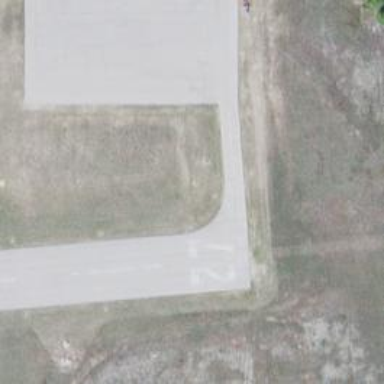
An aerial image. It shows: View of taxiway at the airport.